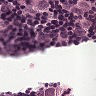
Metastatic tissue present: yes